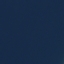
Land use / land cover: SeaLake